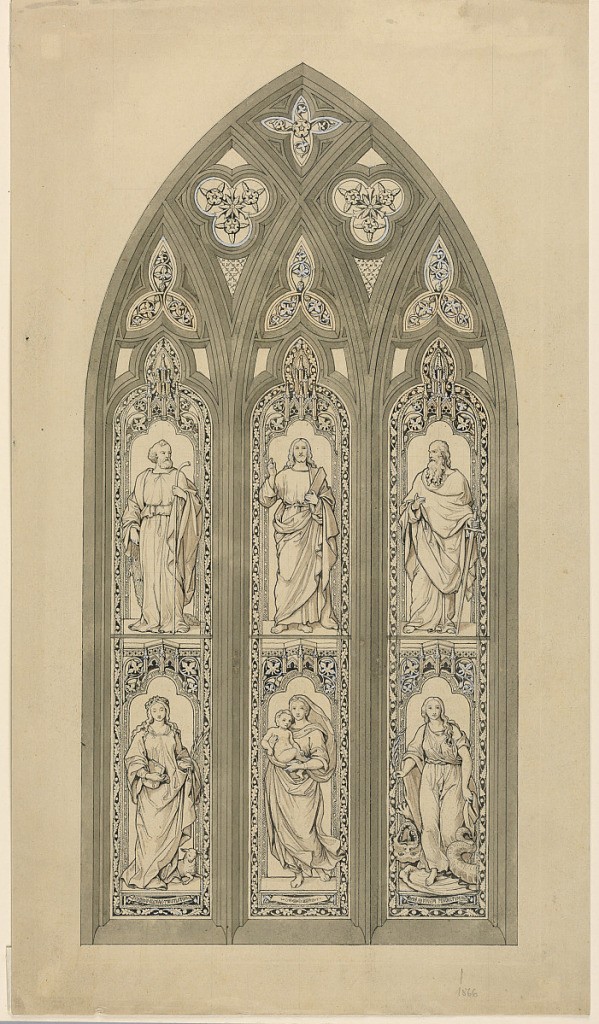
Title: Design for Stained Glass Window
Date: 1866
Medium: Brush and wash and white gouache, pen and black ink, graphite on paper
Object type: Drawing
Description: Three tall vertical panels, with cusped heads, each panel in two sections containing figures. Left: Saint Andrew, Saint Agnes. Center: Christ, Madonna and Child. Right: Saint Paul, Saint Margaret of Antioch.